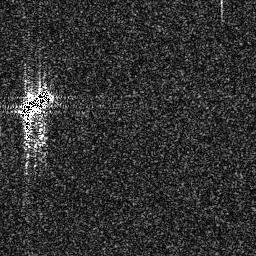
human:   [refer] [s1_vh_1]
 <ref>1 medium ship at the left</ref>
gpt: <box>[[6, 33, 21, 47, 0]]</box>